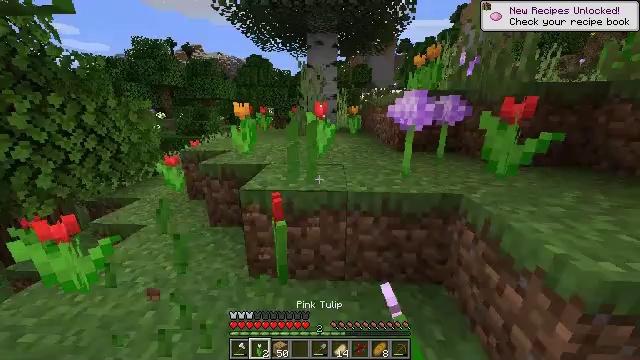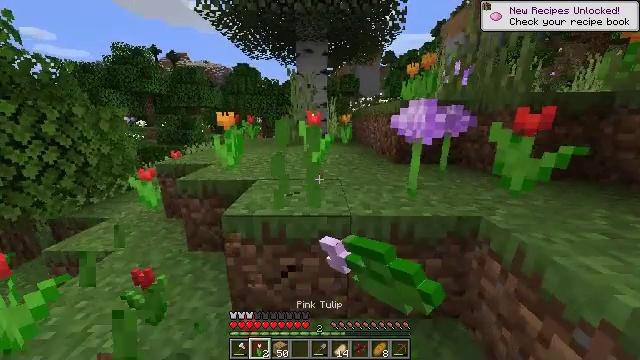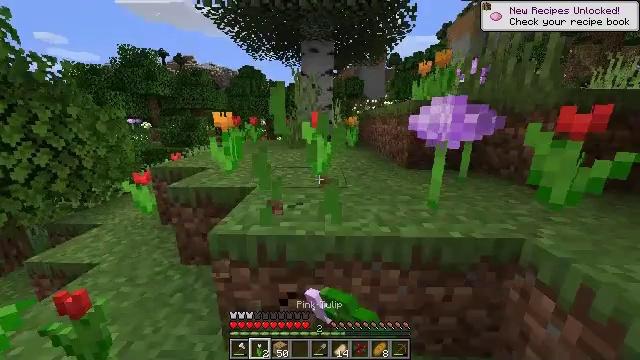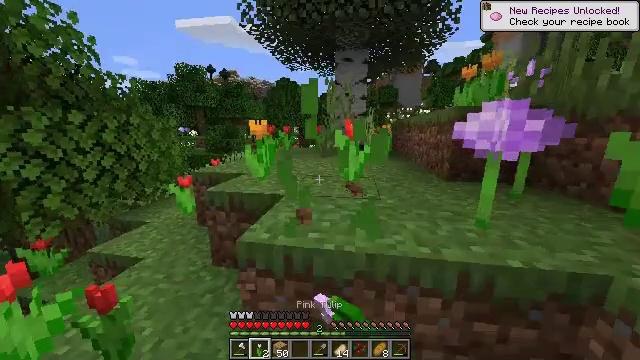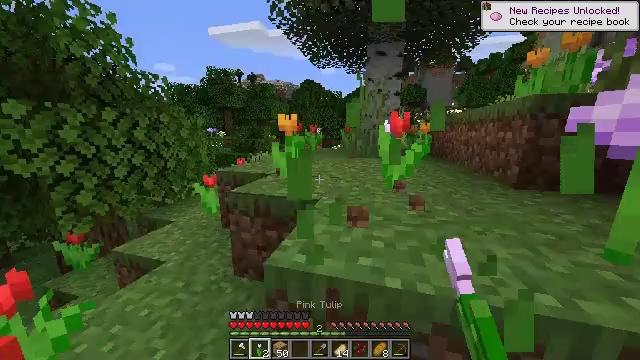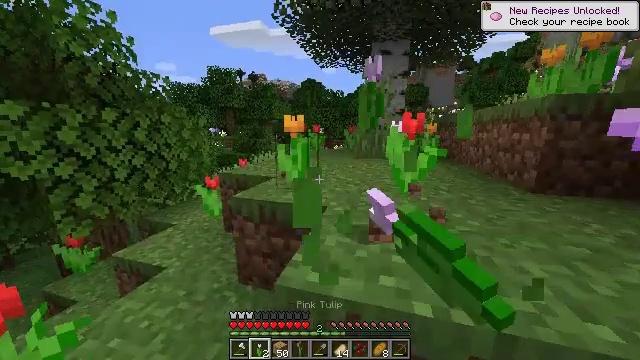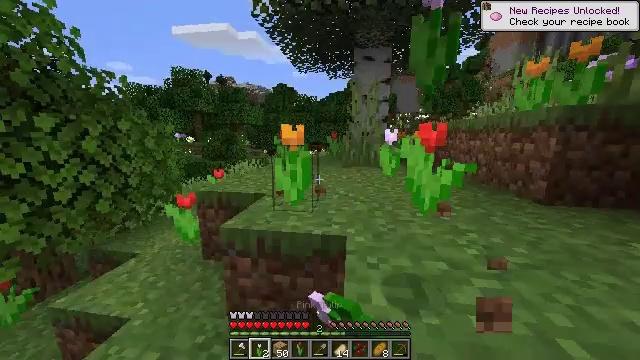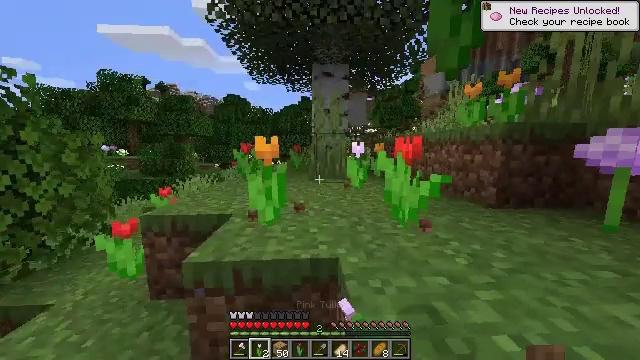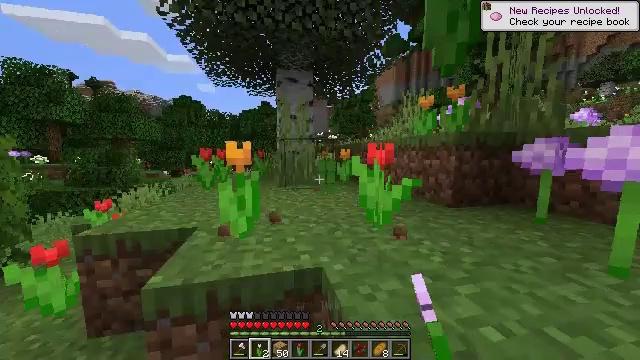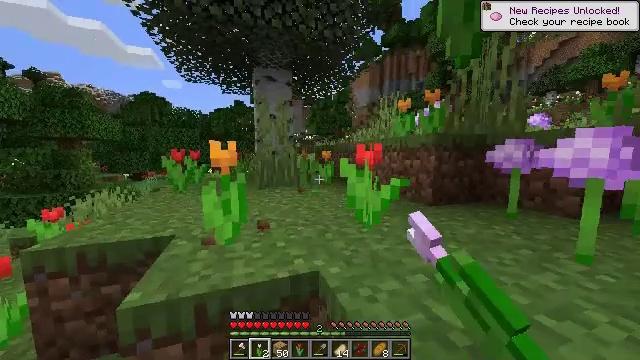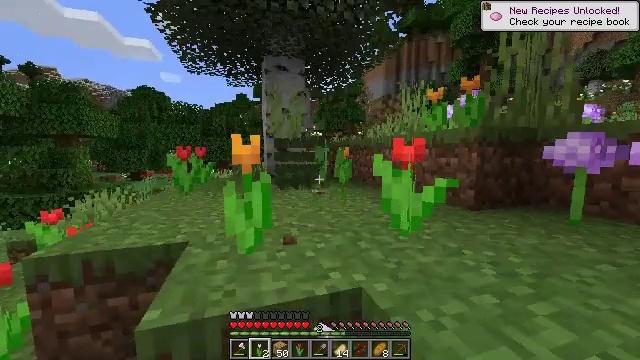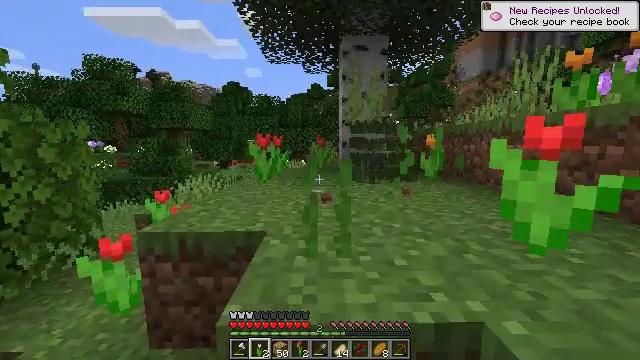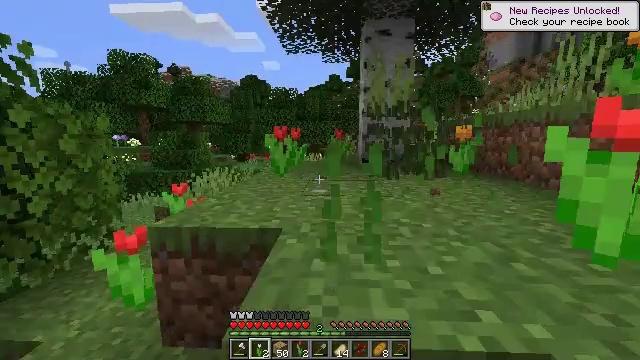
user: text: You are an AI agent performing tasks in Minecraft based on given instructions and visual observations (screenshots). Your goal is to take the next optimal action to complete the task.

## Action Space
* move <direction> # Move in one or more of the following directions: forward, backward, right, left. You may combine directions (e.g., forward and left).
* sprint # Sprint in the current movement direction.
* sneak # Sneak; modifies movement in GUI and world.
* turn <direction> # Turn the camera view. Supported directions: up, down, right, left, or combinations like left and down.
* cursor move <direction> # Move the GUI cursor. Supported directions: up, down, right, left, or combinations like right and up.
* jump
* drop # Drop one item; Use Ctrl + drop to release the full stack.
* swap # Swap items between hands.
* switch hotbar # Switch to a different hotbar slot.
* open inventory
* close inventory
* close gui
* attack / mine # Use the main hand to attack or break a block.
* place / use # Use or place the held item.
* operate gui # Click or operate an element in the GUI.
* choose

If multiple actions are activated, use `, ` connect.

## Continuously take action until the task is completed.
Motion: motion action
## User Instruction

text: Remove the pink tulip from the ground.
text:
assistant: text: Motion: move forward, turn right and up, attack / mine
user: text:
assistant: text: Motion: move forward, turn left, attack / mine
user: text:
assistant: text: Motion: move forward and move left, turn left and up, attack / mine
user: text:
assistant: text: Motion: move forward and move left, turn left, attack / mine
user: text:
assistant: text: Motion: move forward and move left, attack / mine
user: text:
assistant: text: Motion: move forward and move left, turn right and up, attack / mine
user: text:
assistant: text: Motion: move forward and move left, turn right and up, attack / mine
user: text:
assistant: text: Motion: move forward and move left, turn right and up, attack / mine
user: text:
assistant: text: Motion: move forward and move left, turn right, attack / mine
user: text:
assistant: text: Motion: move forward, turn left, attack / mine
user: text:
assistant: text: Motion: move forward, turn left and down, attack / mine
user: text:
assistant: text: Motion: move forward, turn left and down, attack / mine
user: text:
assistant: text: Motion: turn left, attack / mine